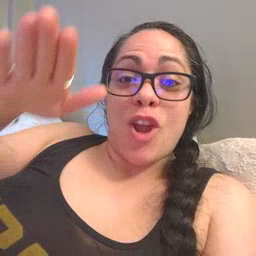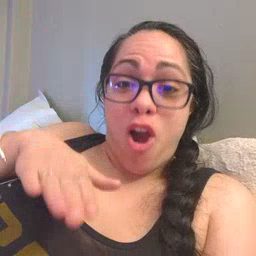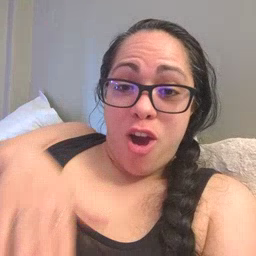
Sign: on